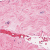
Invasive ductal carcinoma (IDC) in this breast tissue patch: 0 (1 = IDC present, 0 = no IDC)